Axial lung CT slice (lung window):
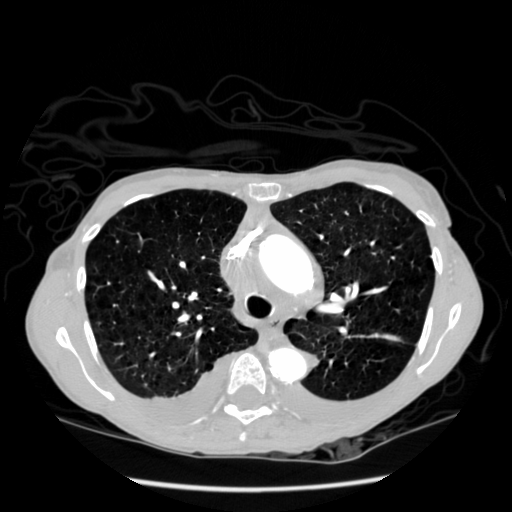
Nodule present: no